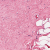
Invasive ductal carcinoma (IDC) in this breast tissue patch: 0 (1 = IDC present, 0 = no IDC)